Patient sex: M
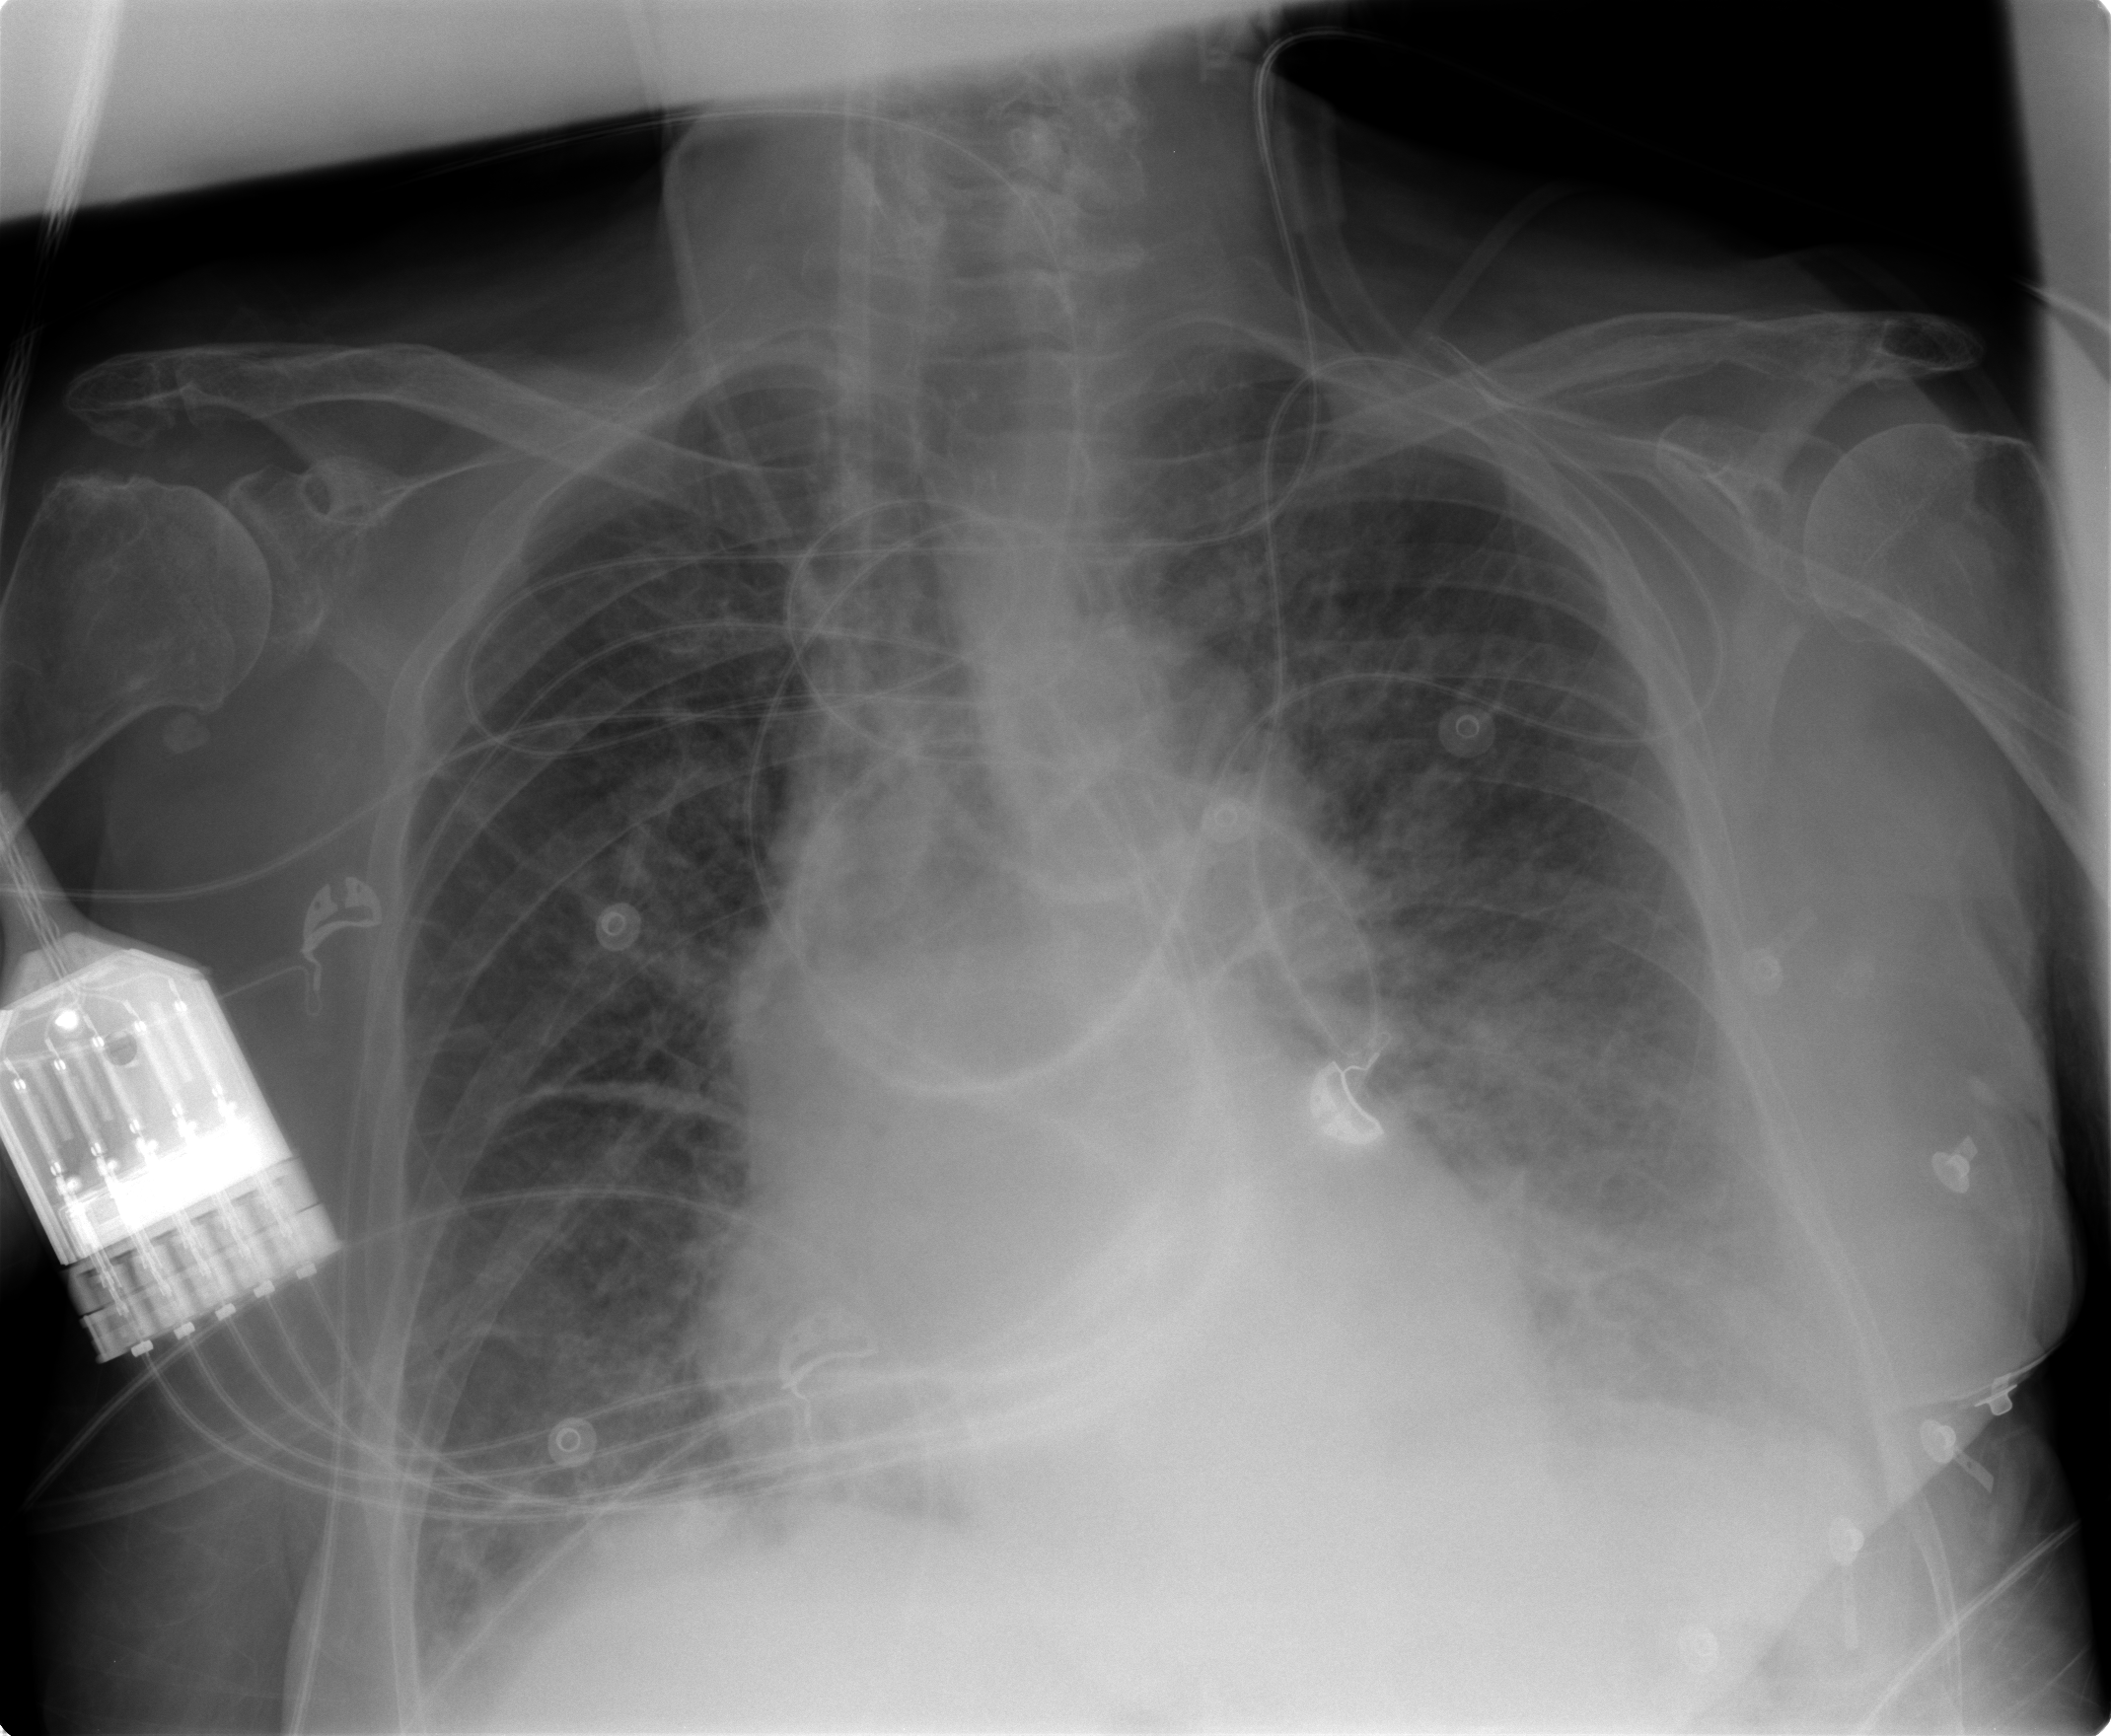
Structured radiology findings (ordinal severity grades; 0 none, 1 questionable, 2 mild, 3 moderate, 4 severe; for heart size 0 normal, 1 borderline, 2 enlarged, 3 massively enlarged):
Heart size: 2
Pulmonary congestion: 2
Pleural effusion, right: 1
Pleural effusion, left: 2
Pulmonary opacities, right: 1
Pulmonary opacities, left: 2
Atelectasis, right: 2
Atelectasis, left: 2